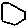
Label: hexagon